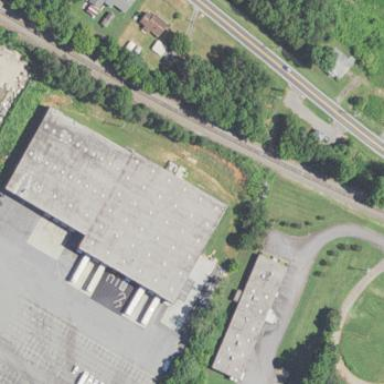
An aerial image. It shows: Industrial building.